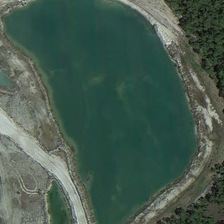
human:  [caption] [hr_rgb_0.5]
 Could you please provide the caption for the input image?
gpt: the pond is surrounded by the green forest .

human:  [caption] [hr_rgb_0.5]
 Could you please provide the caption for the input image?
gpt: the pond is surrounded by the green forest .

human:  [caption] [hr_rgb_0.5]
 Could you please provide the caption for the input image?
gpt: many green trees are near a semi-circle shaped pond .

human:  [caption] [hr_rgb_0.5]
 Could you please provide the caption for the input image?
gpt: many green trees are near a semi-circle shaped pond .

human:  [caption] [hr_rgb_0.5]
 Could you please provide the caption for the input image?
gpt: many green trees are near a semi-circle shaped pond .